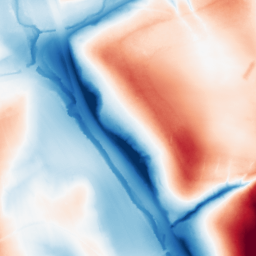
Category: classical
Decomposition family: gaussian_anisotropic
Decomposition parameters: sigma_x: 50
sigma_y: 10
Upsampling method: sinc_blackman
Upsampling parameters: scale: 4
kernel_size: 16
Upsampling scale: 4